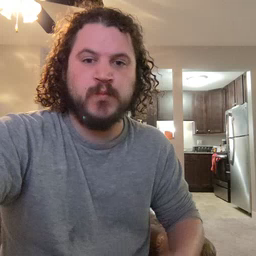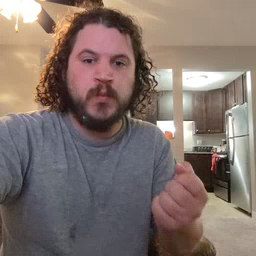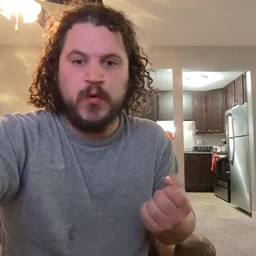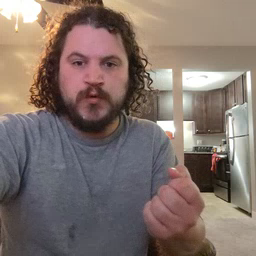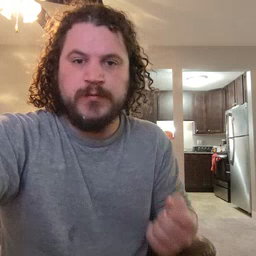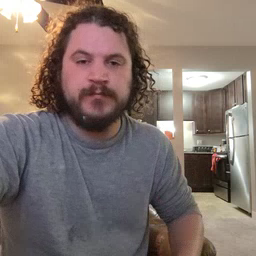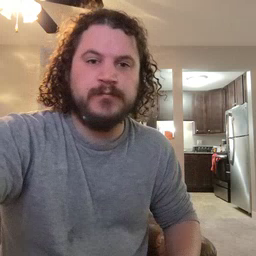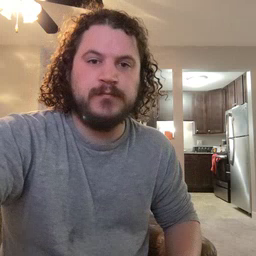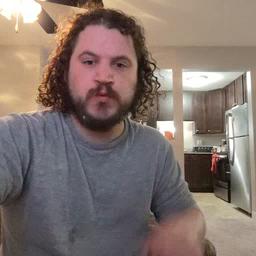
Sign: drawer